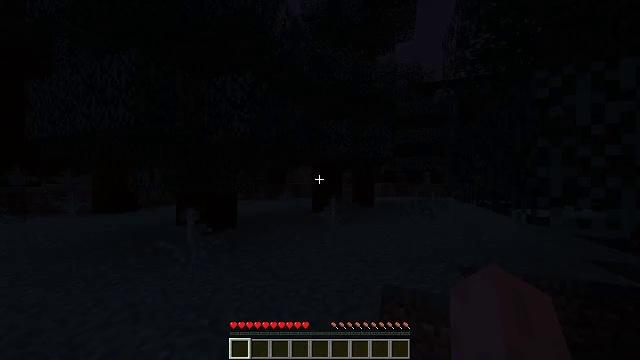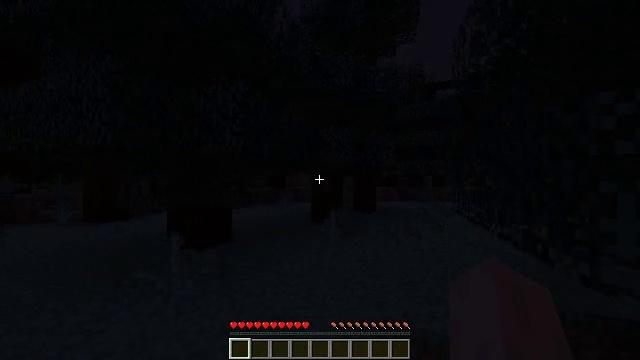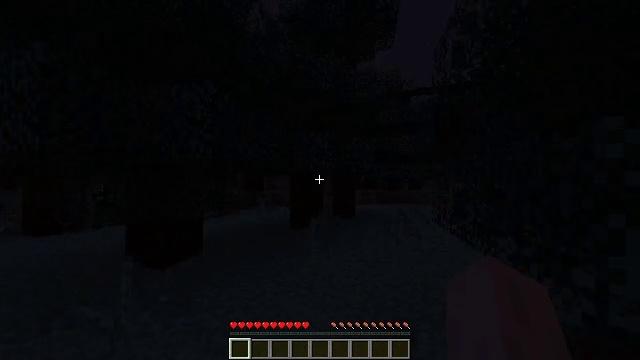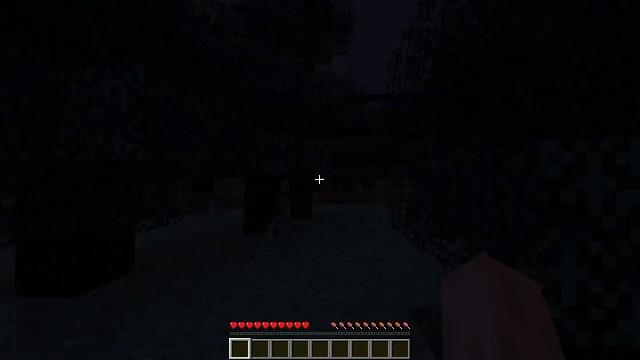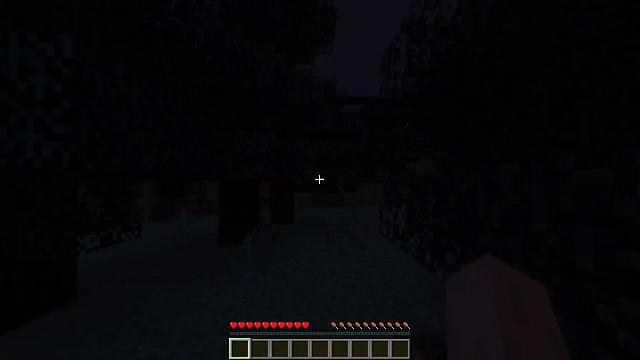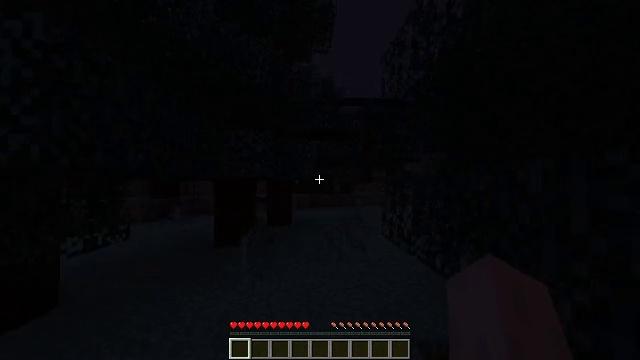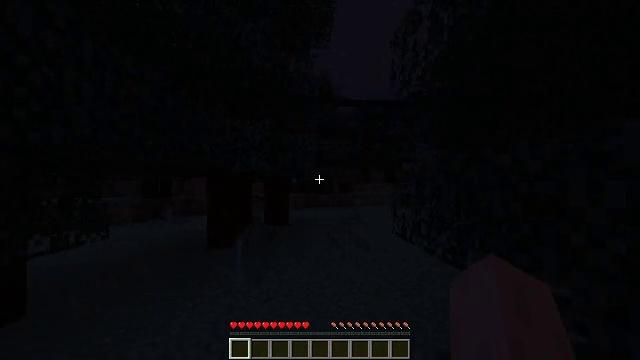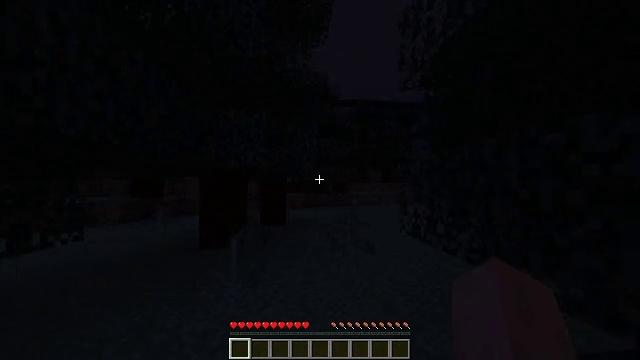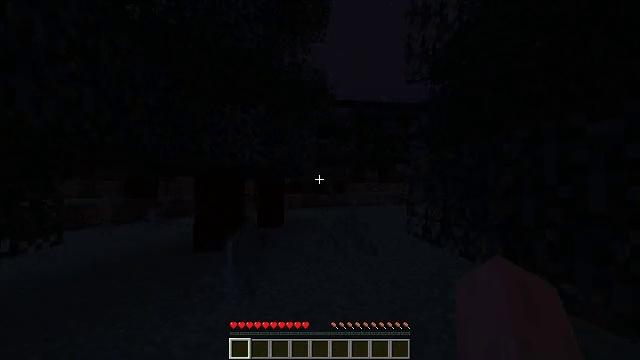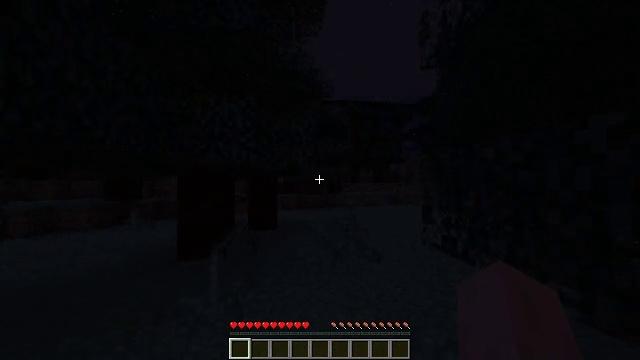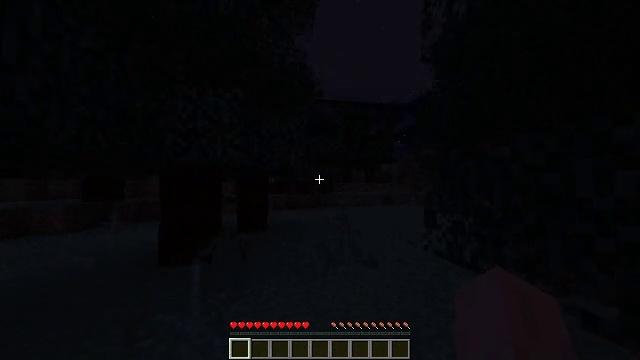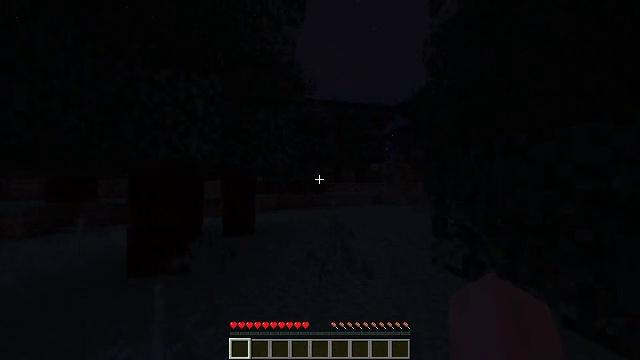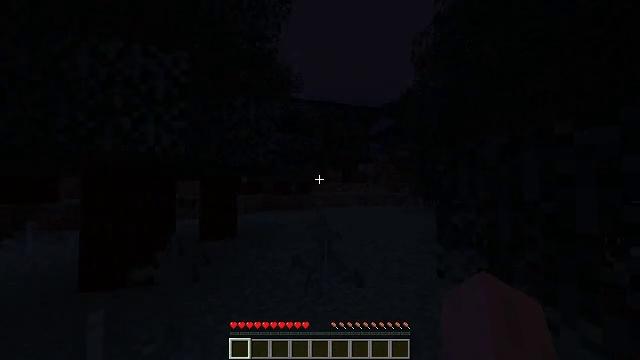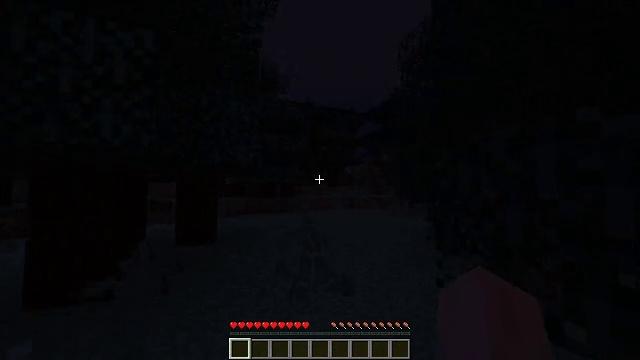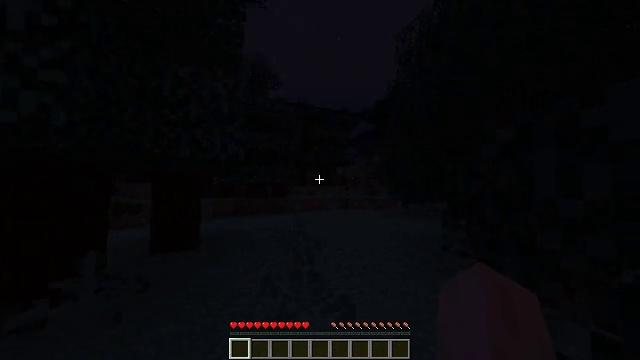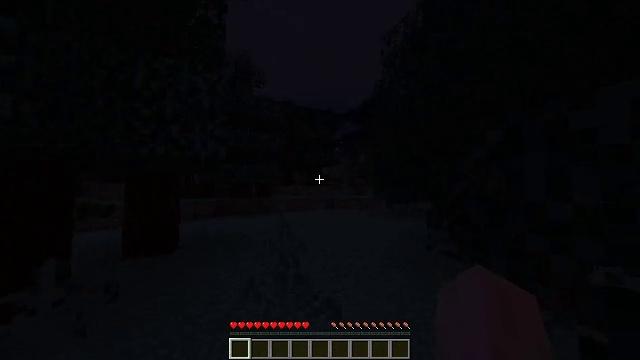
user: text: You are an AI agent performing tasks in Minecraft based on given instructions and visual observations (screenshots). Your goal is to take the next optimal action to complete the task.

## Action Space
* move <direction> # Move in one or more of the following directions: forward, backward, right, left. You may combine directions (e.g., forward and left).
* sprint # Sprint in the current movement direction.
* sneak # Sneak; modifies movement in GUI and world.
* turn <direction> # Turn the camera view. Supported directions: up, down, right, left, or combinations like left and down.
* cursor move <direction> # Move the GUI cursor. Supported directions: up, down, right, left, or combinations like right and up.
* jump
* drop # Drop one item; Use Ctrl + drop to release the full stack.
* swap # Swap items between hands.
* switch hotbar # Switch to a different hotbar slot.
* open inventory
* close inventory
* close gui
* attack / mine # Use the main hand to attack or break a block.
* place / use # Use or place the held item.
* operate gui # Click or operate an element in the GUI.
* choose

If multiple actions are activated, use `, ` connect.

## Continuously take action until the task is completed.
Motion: motion action
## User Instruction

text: Mine the red mushroom block in the forest.
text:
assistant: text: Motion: move forward, sprint, jump
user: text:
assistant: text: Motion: move forward, sprint, turn right, jump
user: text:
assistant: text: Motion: move forward, sprint, turn right, jump
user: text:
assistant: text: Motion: move forward, sprint, turn right
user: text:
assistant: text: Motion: move forward, sprint
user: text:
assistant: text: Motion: move forward, sprint
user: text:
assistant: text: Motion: move forward, sprint, turn right
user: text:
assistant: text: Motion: move forward, sprint
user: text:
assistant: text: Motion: move forward, sprint, turn right
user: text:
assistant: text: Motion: move forward, sprint, turn right
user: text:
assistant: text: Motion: move forward, sprint, turn right
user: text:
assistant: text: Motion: move forward, sprint, turn right
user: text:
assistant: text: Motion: move forward, sprint, turn right
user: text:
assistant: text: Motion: move forward, sprint, turn right
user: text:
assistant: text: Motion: move forward, sprint, turn right
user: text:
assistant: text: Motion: move forward, sprint, turn right
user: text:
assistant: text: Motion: move forward, sprint, turn right
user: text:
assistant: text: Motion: move forward and move right, sprint
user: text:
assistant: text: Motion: move forward and move right, sprint
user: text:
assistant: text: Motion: move forward and move right, sprint
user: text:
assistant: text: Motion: move forward, sprint
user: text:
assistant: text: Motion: move forward, sprint
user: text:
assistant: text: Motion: move forward, sprint
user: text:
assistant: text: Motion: move forward, sprint, turn right
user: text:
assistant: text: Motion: move forward, sprint, jump
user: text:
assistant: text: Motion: move forward, sprint, jump
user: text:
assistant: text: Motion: move forward, sprint, jump
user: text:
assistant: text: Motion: move forward, sprint, jump
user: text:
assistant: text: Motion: move forward, sprint, jump
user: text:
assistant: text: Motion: move forward, sprint, jump